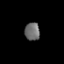
Tissue: prostate
Cell type: T cells
Senescence score: 0.25
Nuclear area (px): 264
Mean DAPI intensity: 108.072